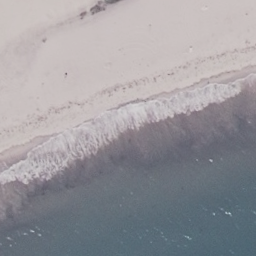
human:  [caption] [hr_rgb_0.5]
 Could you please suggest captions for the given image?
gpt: Waves beat the beach and throw up white foams .

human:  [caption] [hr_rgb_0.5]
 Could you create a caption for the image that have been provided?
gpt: Waves slapping a white sand beach .

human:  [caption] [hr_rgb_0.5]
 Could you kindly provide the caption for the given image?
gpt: This is a beach with blue sea and white sands .

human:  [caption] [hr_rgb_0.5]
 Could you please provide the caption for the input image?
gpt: Waves slapping a white sand beach and throwing up white foams .

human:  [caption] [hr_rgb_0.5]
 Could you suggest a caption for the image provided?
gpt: This is a beach with violent waves .